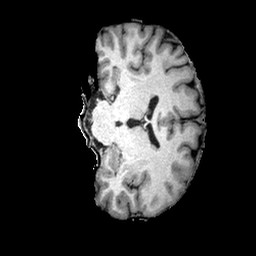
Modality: T1w
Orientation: coronal
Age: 30
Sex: male
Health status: ill